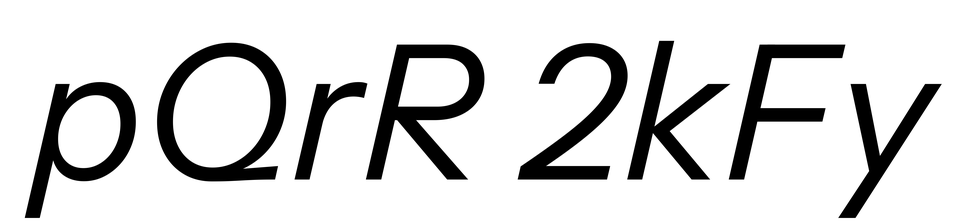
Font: InstrumentSans-Italic_Italic